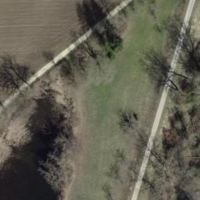
EUNIS habitat code: 25
Species observed at this site:
Hippocrepis comosa
Anthyllis vulneraria